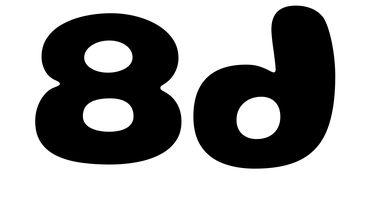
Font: Gluten_Bold